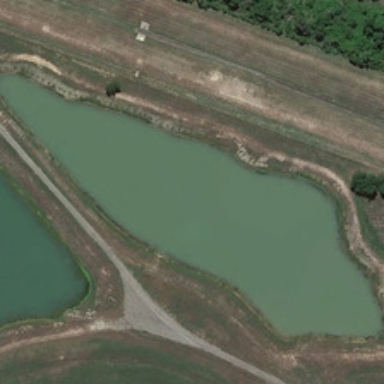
Some green trees and croplands are near a long irregular pond .